Field crop: maize
Growth stage: 2
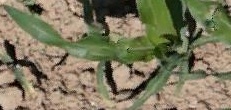
Species: maize